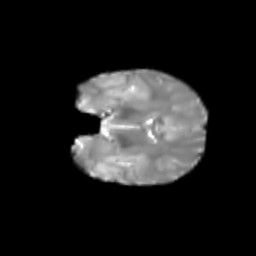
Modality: T2w
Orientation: coronal
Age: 6
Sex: male
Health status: healthy